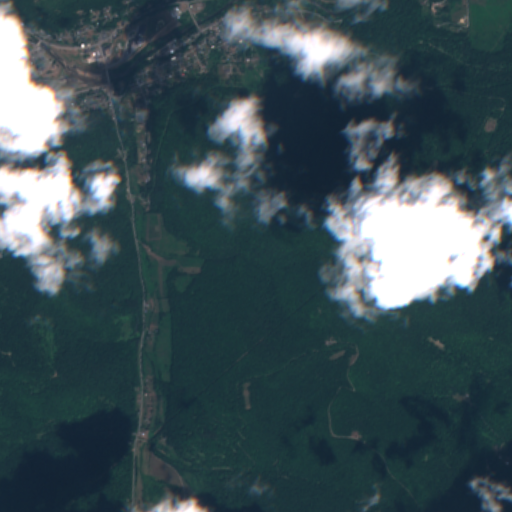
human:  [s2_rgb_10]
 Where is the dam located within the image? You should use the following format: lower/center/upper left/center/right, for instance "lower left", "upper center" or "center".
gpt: The dam is located in the upper left of the image.
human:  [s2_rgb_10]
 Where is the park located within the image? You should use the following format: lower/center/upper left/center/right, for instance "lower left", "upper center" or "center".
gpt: The park is located in the upper of the image.
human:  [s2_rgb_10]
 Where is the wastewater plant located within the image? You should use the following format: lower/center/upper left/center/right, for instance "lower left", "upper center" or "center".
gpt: The wastewater plant is located in the upper center of the image.
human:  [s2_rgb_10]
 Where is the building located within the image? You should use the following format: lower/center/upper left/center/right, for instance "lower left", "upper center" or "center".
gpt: The building is located in the upper left of the image.
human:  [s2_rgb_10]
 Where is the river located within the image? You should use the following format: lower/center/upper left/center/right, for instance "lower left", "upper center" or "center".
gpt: The river is located in the upper of the image.
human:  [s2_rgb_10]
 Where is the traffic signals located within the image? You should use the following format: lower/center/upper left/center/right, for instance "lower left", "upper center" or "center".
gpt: The traffic signals is located in the upper left of the image.
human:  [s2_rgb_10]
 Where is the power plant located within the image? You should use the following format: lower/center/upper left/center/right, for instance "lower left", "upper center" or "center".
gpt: There is no power plant in the image.